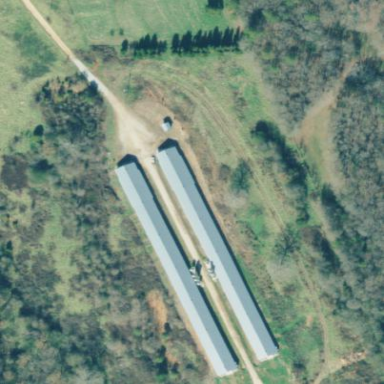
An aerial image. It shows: Poultry house.